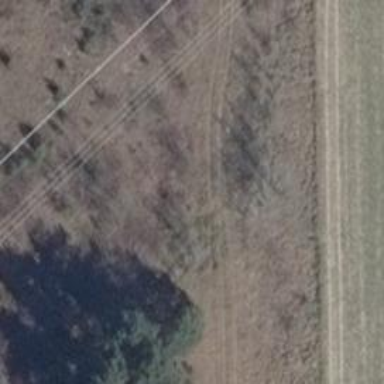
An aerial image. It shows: Grass track road with grade 5 tracktype.